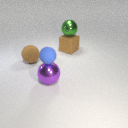
large brown rubber sphere in front of large brown rubber cube